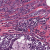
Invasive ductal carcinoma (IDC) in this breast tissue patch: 0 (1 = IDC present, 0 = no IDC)